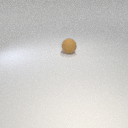
large brown rubber sphere